Question: I am trying to dynamically render the content of a SVG element using svg.js library (<URL>. Everything works fine when creating basic elements, like lines, polygons and simple textx and working with their properties.
Now, I would like to extend the drawing with more complex elements using ready-made SVGs (available in a hidden div on the page or by other means), that I need to somehow 'clone' to the main SVG element and also adjust the size and position.
The image below is an example of what I am trying to accomplish : the rectangle is created with svgjs' 'svg.polygon().plot(... )', and I would like to add the trees.

What would be the simple/proper way to do this ?
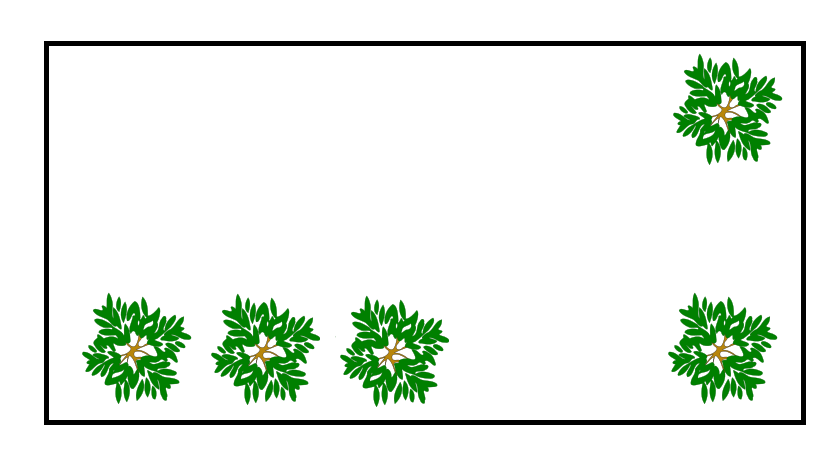
Answer: Once again, a good night's sleep provides the right answer, and it's a lot easier than what I expected.
Turns out all is needed is a 'use', with the svg element id and, optionally, an URL to load the SVG file from, which saves one from embedding the SVG into the page :
'''
// the definition of the object to embed
// holds the item id, and transformation data
var item = ...;
var g = svg
.group()
.use(
item.src,
resURL + '/svg/sprites.svg')
.transform({
translateX : item.x,
translateY : item.y });
'''
For SVGs outside your domain, you probably need to load them differently.
As requested, below is a still partial, but more detailed code sample; adding the full code would make the solution hard to follow.
DISCLAIMER : I haven't got to the optimizations / refactoring yet, so yes, there's probably a lot of room to improve on both the data and the code.
The data is a JSON structure like so :
'''
{
"items" : {
"item1" : {
"points" : [[1600,200],[2300,200],[2300,600],[1600,600],[1600,200]],
"fill" : "rgba(144, 238, 144, 0.3)",
"stroke" : "#228B22"
},
"item2" : {
"src":"sprite1"
"style":{
"opacity" : 0.3
},
"position":{
"x" : -360,
"y" : 75,
"scale" : 0.8
},
}
},
}
'''
The processing goes like this :
'''
var svg = SVG("#drawing-" + floor.key)
Object.keys(floor.items).forEach(function(key,index) {
var item = floor.items[key];
if (item.hasOwnProperty('points')) {
var polygon = svg
.polygon()
.stroke({
color: item.stroke })
.fill(item.fill);
polygon.plot(item.points);
}
else if (item.hasOwnProperty('src')) {
var g = svg
.group()
.use(item.src, resURL + '/svg/plan-sprites.svg')
.transform({
translateX : item.position.x,
translateY : item.position.y,
scale : item.position.scale || 1.})
.css(item.style || { });
}
});
'''
When done, the page looks like this (simplified) :
'''
<svg id="drawing-curte" class="hwb-drawing"
<g id="viewport">
<polygon points="1600,<PHONE>,<PHONE>,<PHONE>,<PHONE>,200" stroke="#228b22" fill="#90ee90"></polygon>
<g><use xlink:href="/resources/svg/plan-sprites.svg#sprite1" transform="matrix(1,0,0,1,1550,150)"></use></g>
</g>
</svg>
'''